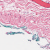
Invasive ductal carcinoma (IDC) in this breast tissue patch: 0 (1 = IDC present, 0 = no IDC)